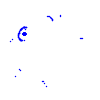
Particle: proton